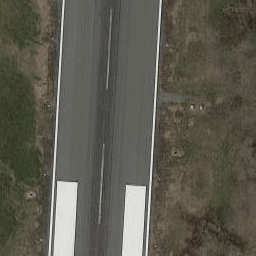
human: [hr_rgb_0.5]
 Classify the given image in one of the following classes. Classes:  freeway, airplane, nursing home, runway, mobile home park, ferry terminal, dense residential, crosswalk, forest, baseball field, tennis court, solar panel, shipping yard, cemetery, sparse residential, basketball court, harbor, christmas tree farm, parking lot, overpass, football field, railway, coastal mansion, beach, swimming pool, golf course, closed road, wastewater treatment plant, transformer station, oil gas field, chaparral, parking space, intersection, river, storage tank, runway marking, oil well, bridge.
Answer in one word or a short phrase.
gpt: runway